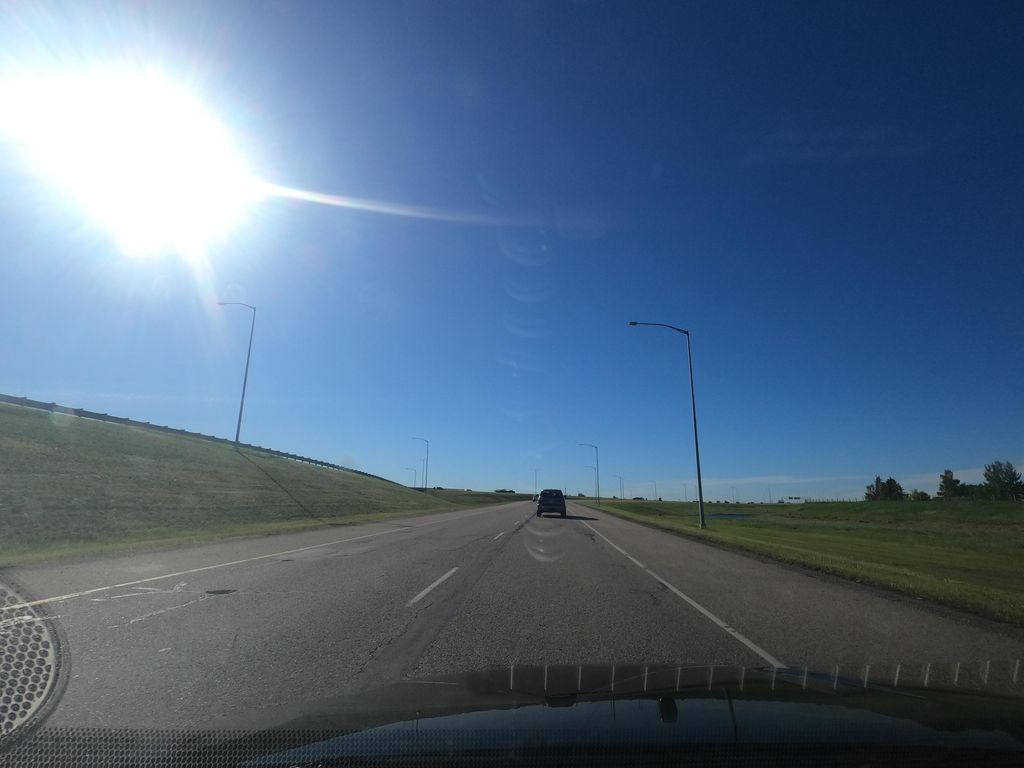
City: calgary